Interaction volume radius: 5 \u00c5
Interaction volume height: 50 \u00c5
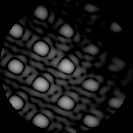
Disorder parameter: 0.0362